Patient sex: F
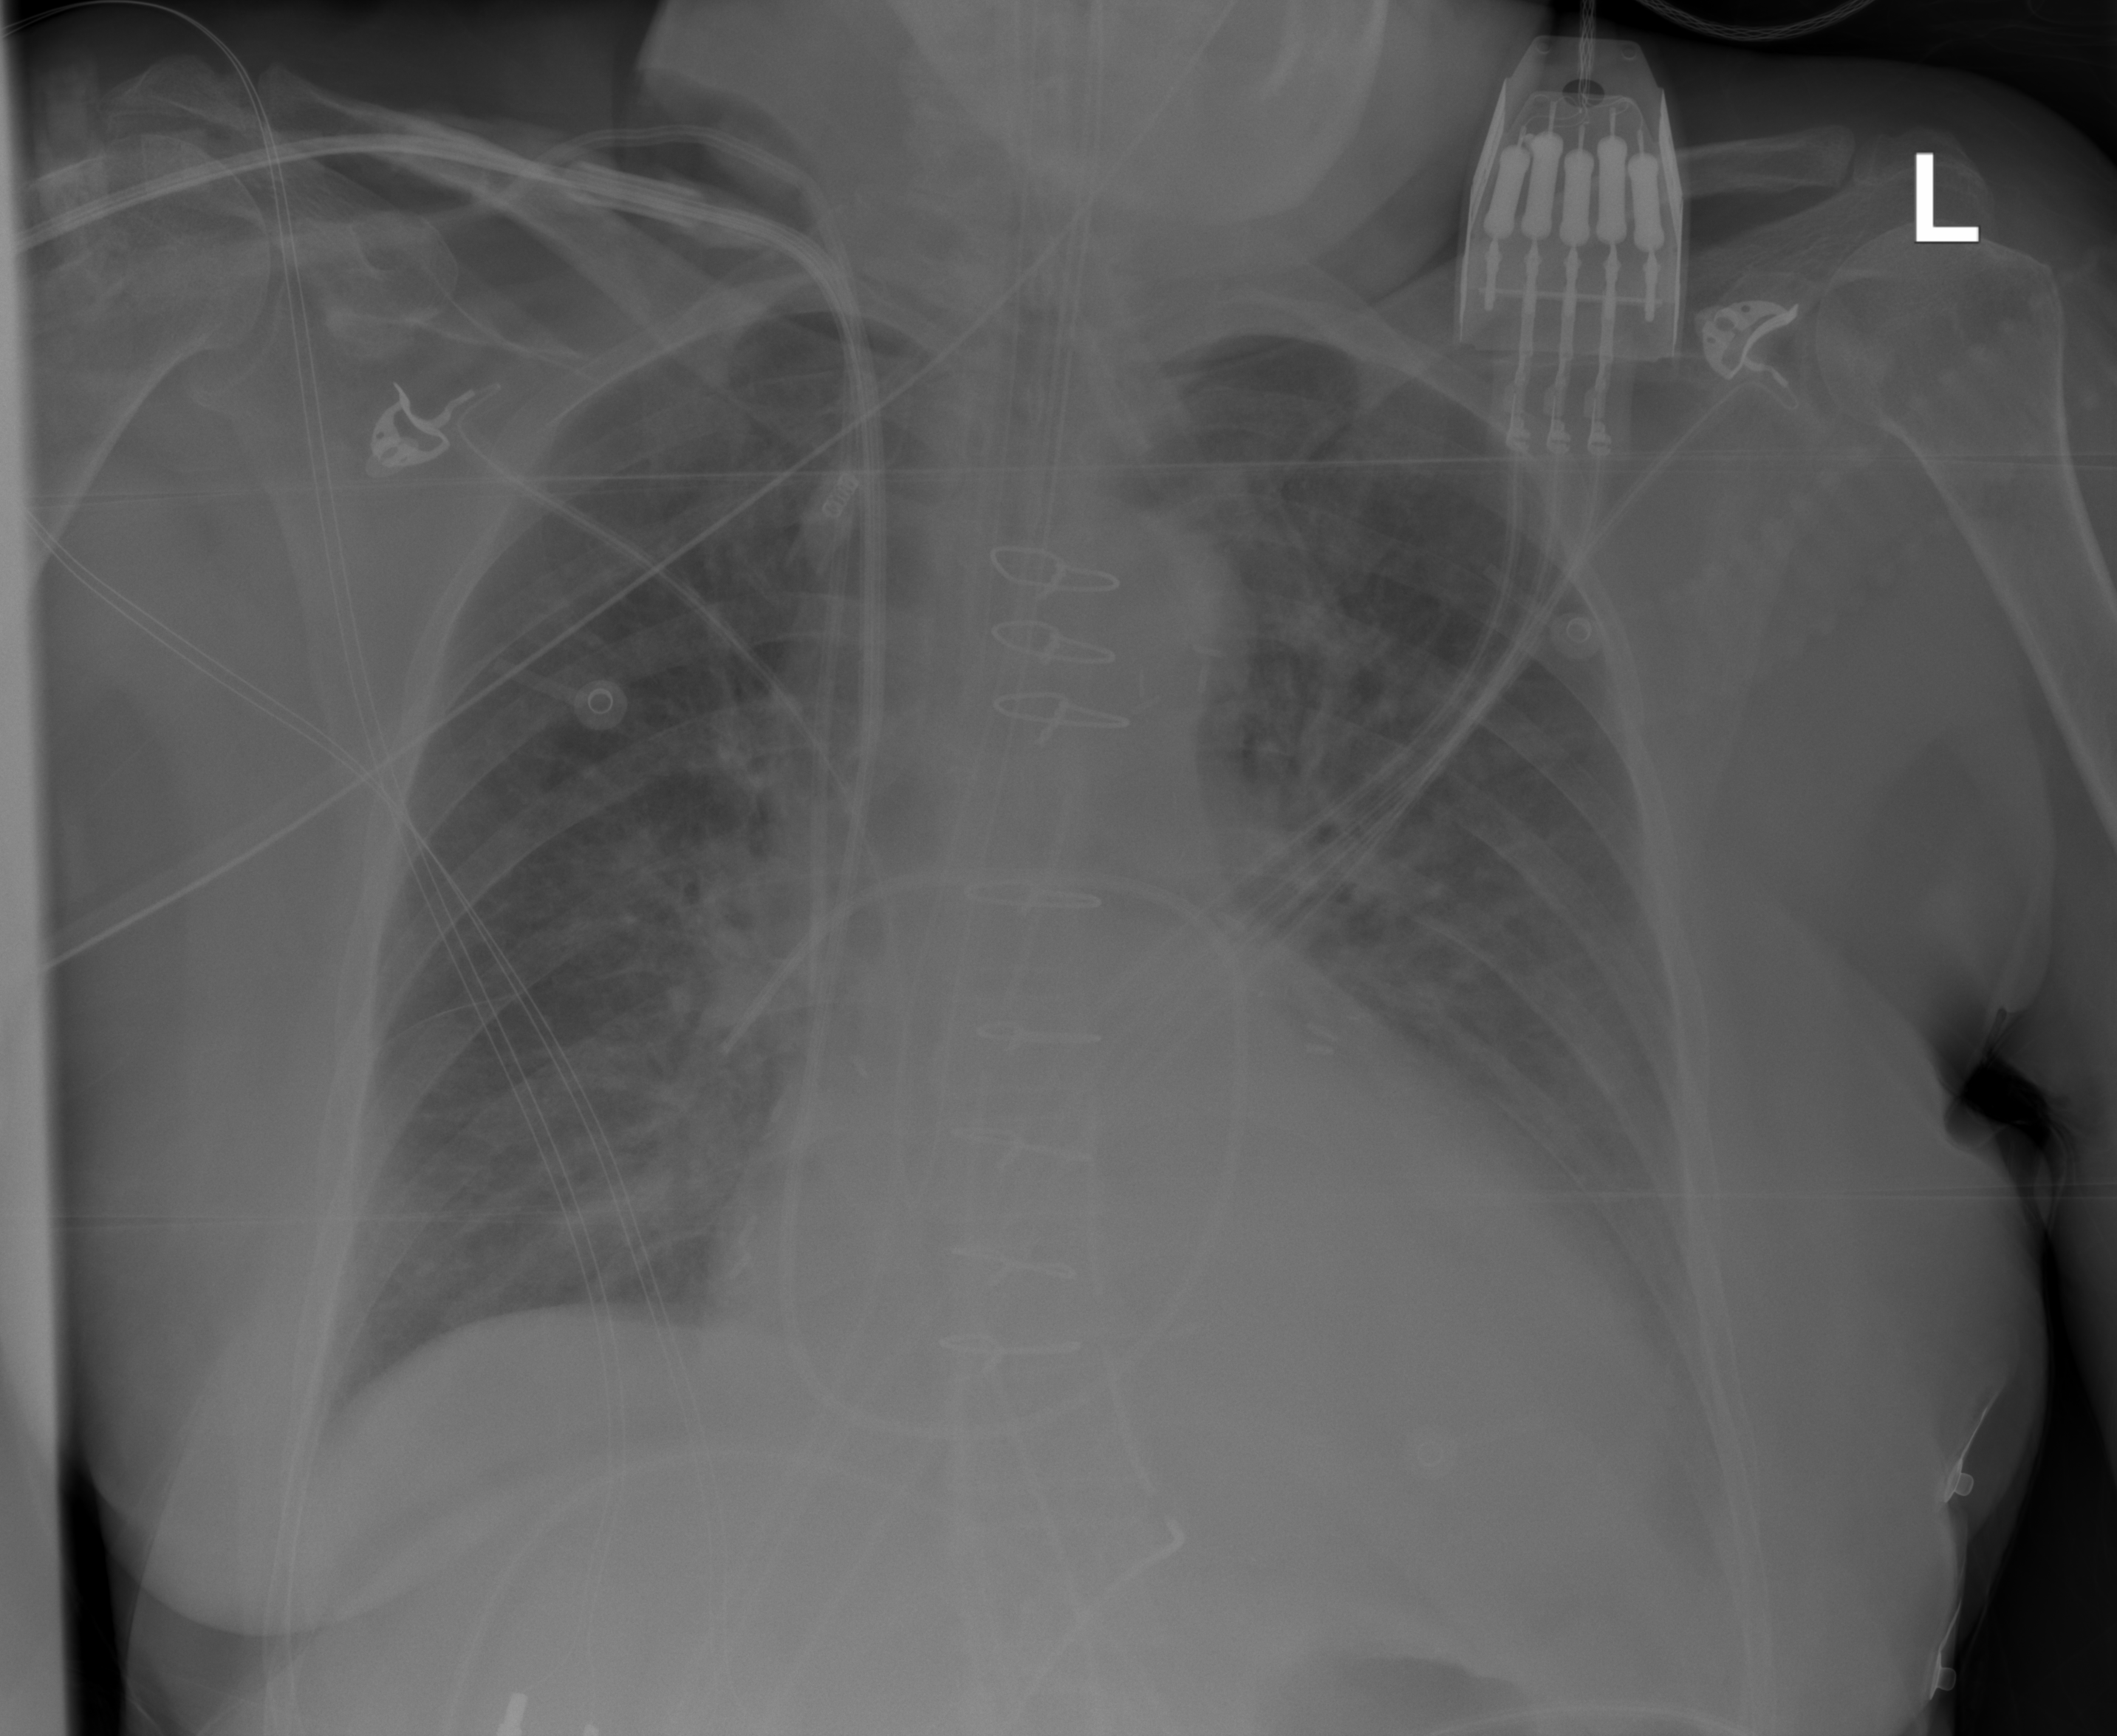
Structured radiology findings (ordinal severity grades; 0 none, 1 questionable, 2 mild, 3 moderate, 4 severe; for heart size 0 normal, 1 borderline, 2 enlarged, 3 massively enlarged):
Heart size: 2
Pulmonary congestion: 0
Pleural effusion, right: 0
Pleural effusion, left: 0
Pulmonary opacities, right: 0
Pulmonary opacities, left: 0
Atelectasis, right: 0
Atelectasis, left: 0